Question: I'm building a phonegap app with facebook authentication (<URL>. I already have it working on android, but on iOS, I'm having this issue:
When I click 'login' (on the example index.html provided by the plugin), it opens a browser window and goes to facebook's mobile login page, instead of opening the facebook login dialog in a popup.

However, when I click 'wall post', it does open the expected popup (although it also seems buggy, login does not seem to work).
What can I do to make sure the popup opens for the login dialog, and not the browser?
Cheers,
Hoff
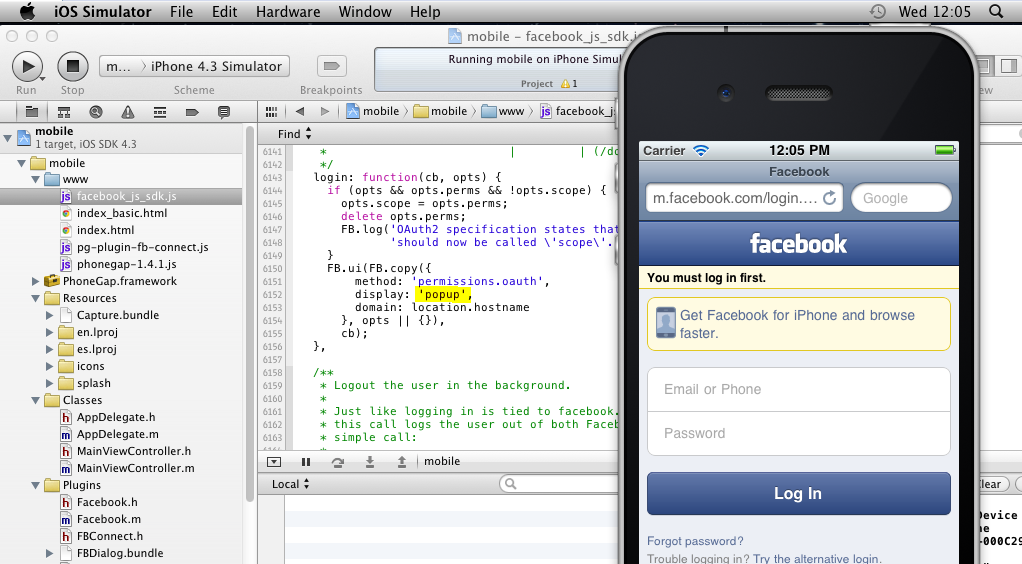
Answer: This is now the default behaviour for FBConnect when the device supports multi-tasking but does not have the FB app installed. The popup is only used on devices that do not support multi-tasking.
If you really want the popup you will have to go in to the FBConnect code and change it so that it always uses FBDialog.
The behaviour is documented here <URL>